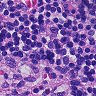
Metastatic tissue present: no